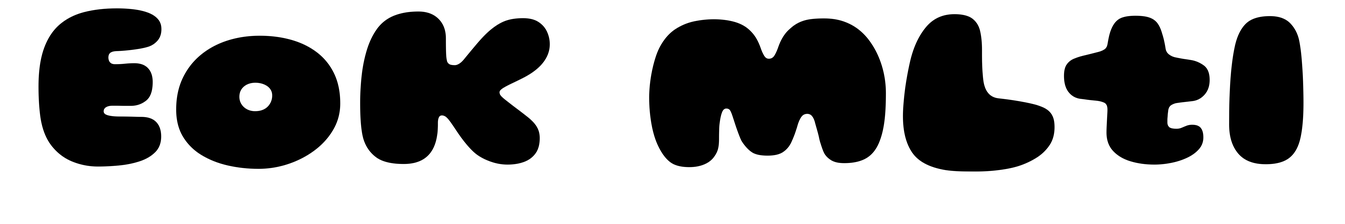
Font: Gluten_Black